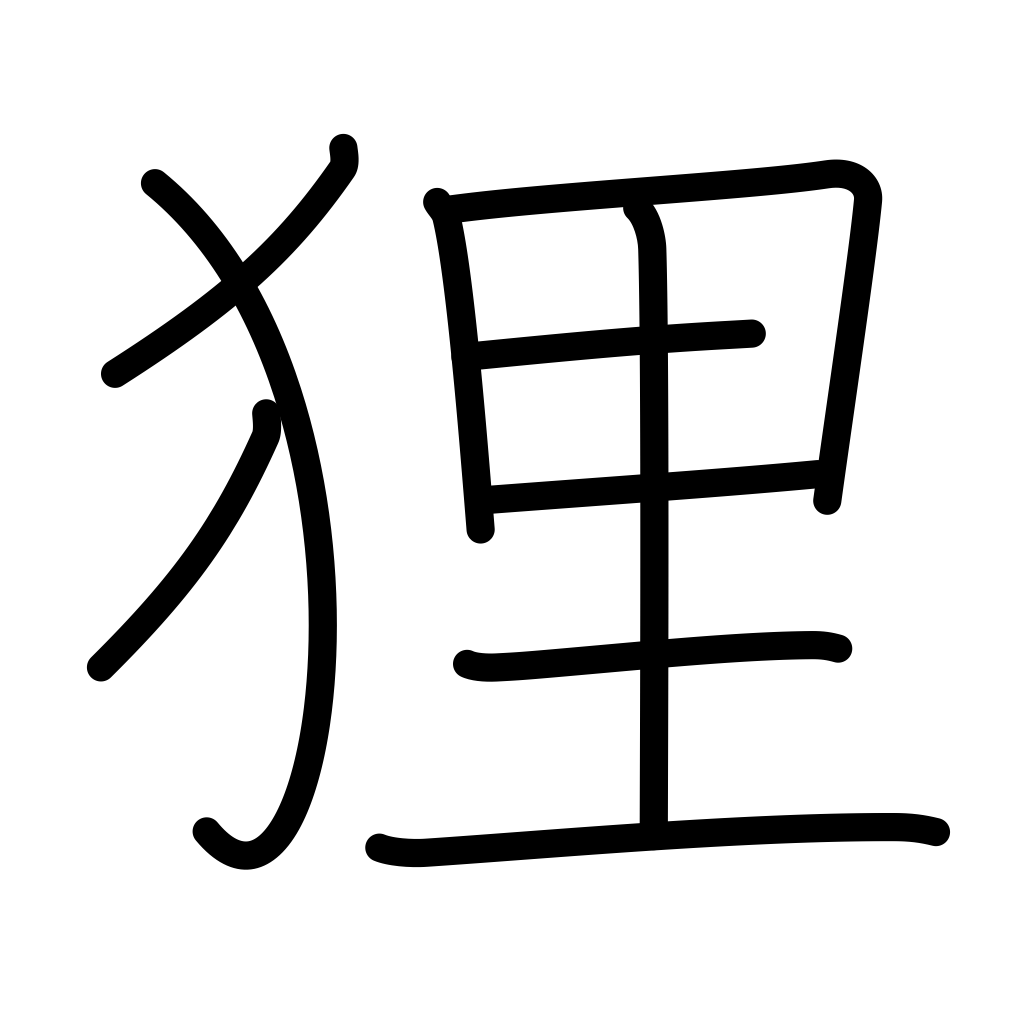
Meaning: tanuki, raccoon